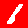
Digit: 1